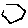
Label: hexagon